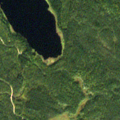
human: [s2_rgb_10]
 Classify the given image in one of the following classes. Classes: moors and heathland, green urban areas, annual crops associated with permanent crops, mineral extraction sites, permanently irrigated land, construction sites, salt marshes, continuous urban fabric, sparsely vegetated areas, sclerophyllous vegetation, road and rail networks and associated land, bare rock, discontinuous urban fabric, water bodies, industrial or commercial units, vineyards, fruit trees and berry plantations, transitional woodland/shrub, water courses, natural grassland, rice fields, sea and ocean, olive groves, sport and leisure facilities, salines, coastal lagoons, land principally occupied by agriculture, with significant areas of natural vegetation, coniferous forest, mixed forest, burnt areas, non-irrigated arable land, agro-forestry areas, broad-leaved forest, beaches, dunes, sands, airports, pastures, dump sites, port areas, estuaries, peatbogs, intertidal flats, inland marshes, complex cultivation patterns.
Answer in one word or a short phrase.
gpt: coniferous forest, water bodies